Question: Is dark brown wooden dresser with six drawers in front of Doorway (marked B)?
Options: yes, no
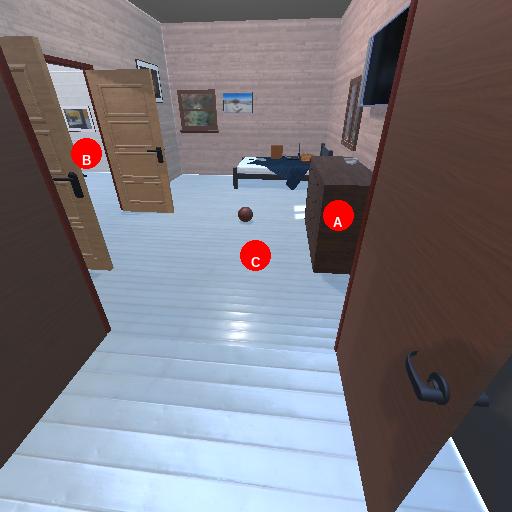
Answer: yes